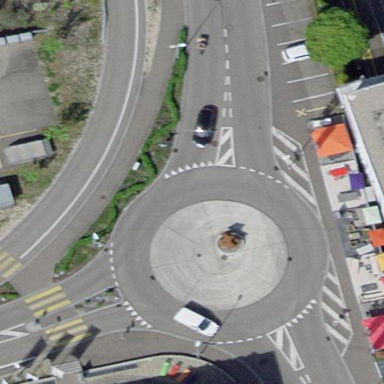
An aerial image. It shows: Unclassified road featuring roundabout.